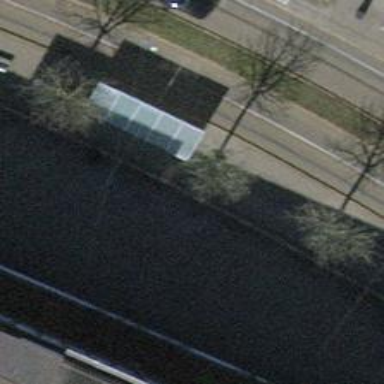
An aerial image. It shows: Bench for seating.